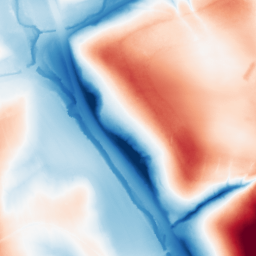
Category: classical
Decomposition family: gaussian_anisotropic
Decomposition parameters: sigma_x: 50
sigma_y: 20
Upsampling method: edge_directed
Upsampling parameters: scale: 4
Upsampling scale: 4